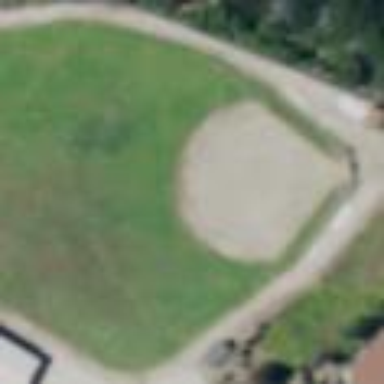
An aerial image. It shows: Unpaved baseball pitch.